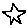
Label: star